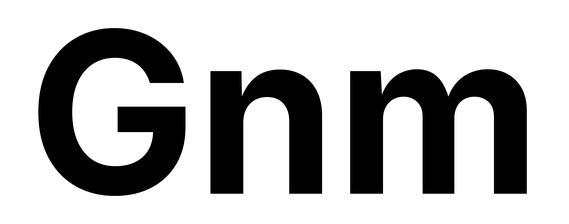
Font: Inter_Bold